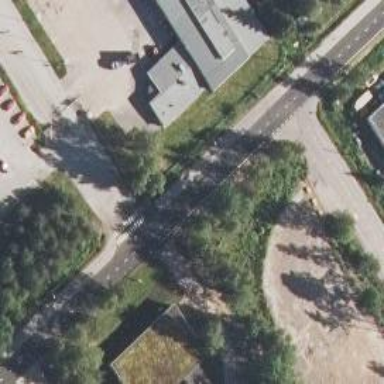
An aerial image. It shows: Tertiary road.